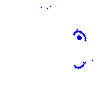
Particle: electron